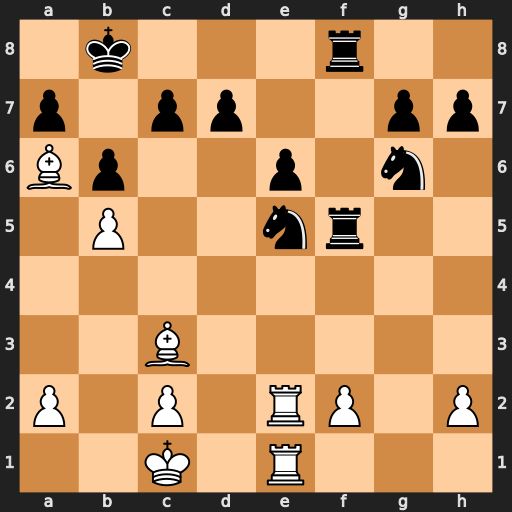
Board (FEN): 1k3r2/p1pp2pp/Bp2p1n1/1P2nr2/8/2B5/P1P1RP1P/2K1R3
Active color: w
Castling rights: -
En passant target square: -
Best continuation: Bxe5 Nxe5 Rxe5